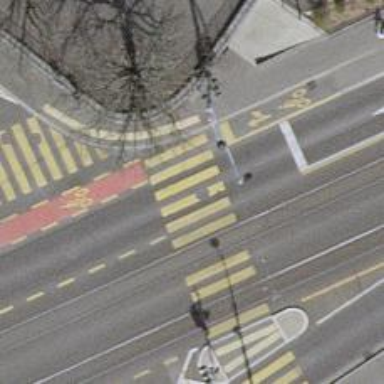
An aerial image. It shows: Crossing with traffic signals.